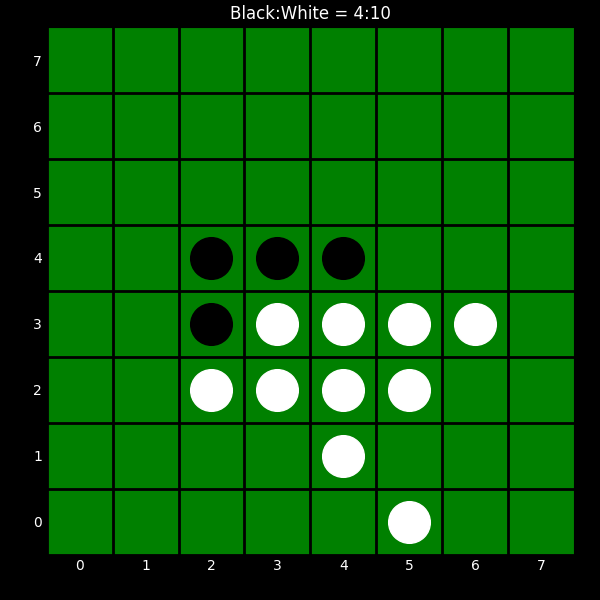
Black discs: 4
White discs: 10